Question: I have below two query's SUM the values
> SELECT SUM(price) FROM TABLE1 WHERE 'acc_id' = '555'
> SELECT SUM(price) FROM TABLE2 WHERE 'account' = '555' && active='1'
I try to combine this two query but give wrong sum result , for example if 'query1 sum is: -86500' and 'Query2 sum is: 76000' , RESULT must be '-10500' but result shown with a number like '-486000'
I'm trying like this, but i'm not getting expected result.
'''
SELECT SUM(t1.price + t2.price) AS TotalCredit
FROM TABLE1 AS t1, TABLE2 AS t2
WHERE t1.'acc_id' = '555' && t2.'Account'='555' && t2.'Active'='1'
'''
Table image :
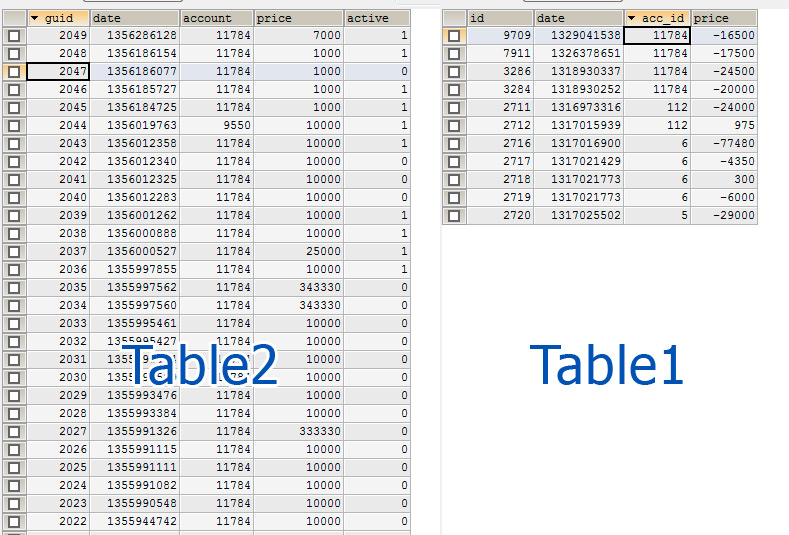
Answer: Due to join the number of records get duplicated and you get a higher value for sum
try this
'''
SELECT sum(prc)
FROM (
SELECT SUM(price) prc FROM TABLE1 WHERE acc_id = '555'
union all
SELECT SUM(price) prc FROM TABLE2 WHERE account = '555' && active='1'
) a
'''